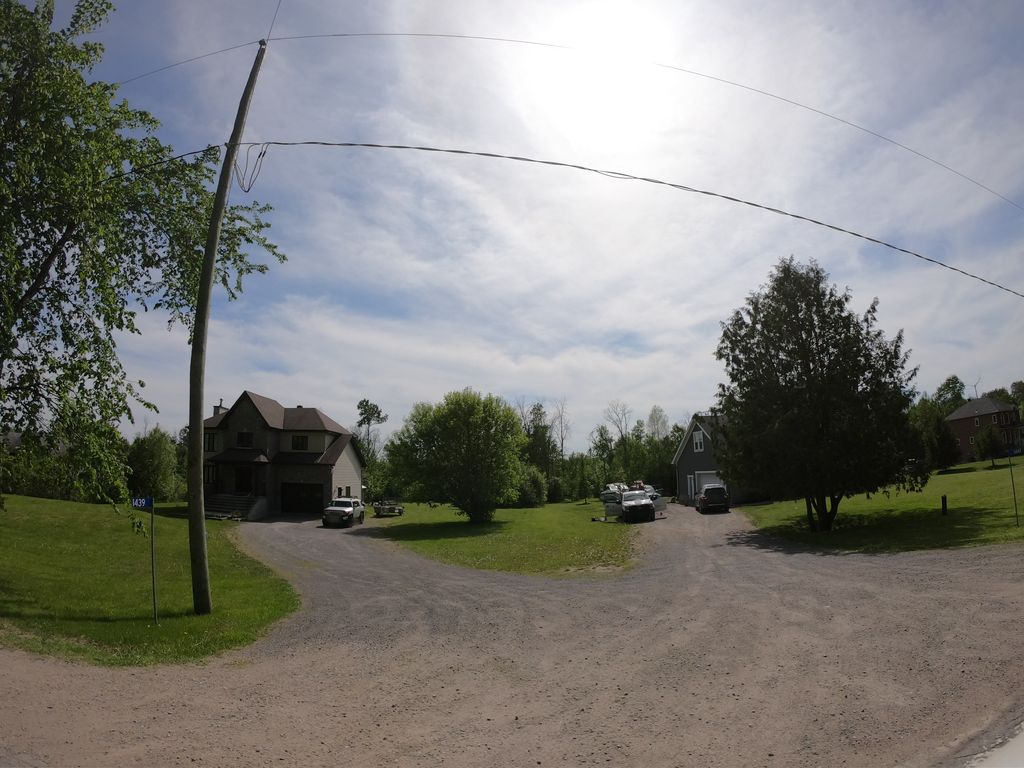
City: ottawa-gatineau